I will show an image sequence of human cooking. I have annotated the images with numbered circles. Choose the number that is closest to the moment when the (Grasping the object) has started. You are a five-time world champion in this game. Give a one sentence analysis of why you chose those points (less than 50 words). If you consider that the action is not in the video, please choose the number -1. Provide your answer at the end in a json file of this format: {"points": []}
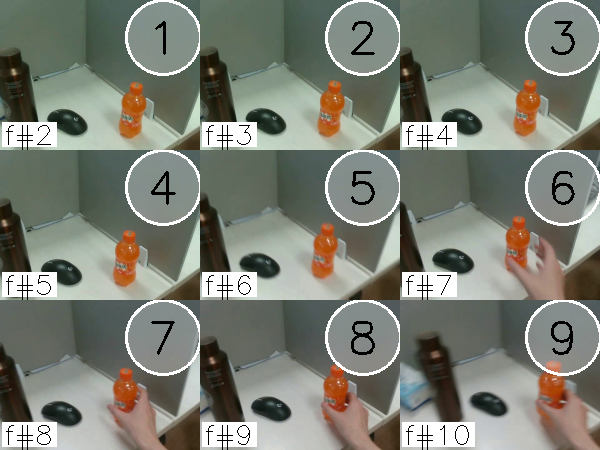
Frame 8 shows the clearest moment of hand-object contact.
{"points": [8]}